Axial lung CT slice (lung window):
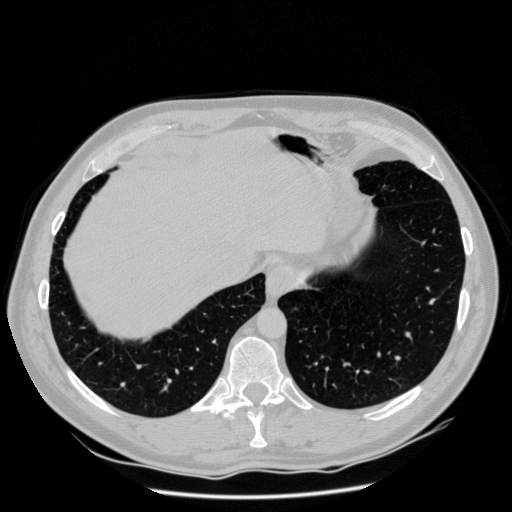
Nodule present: no